Interaction volume radius: 5 \u00c5
Interaction volume height: 20 \u00c5
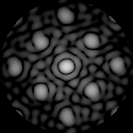
Disorder parameter: 0.2113